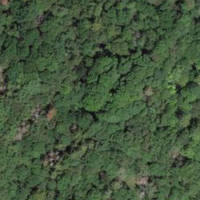
EUNIS habitat code: 41
Species observed at this site:
Orchis mascula
Cuculus canorus
Periparus ater